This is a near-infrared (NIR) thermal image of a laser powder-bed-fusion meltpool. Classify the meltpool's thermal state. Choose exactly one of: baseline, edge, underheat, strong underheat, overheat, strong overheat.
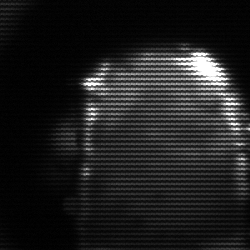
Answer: baseline